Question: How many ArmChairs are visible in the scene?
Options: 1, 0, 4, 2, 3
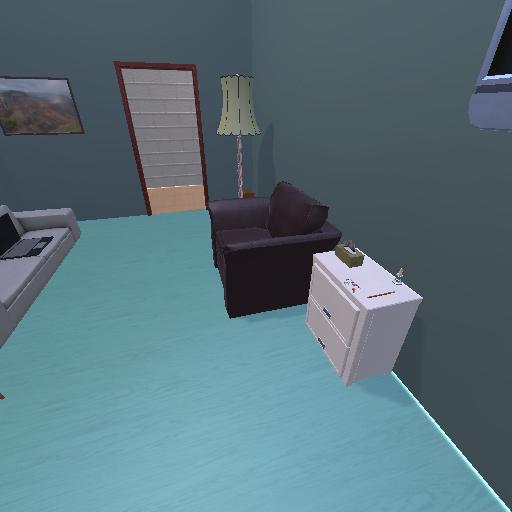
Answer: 1